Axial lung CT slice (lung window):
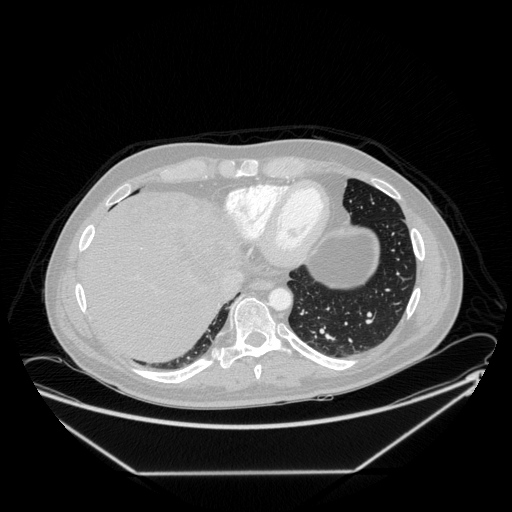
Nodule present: no